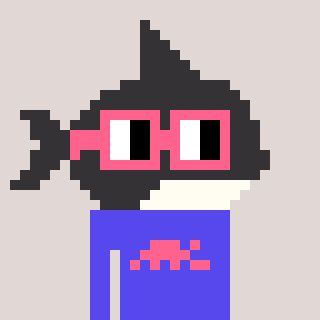
a pixel art character with square pink glasses, a orca-shaped head and a computerblue-colored body on a warm background